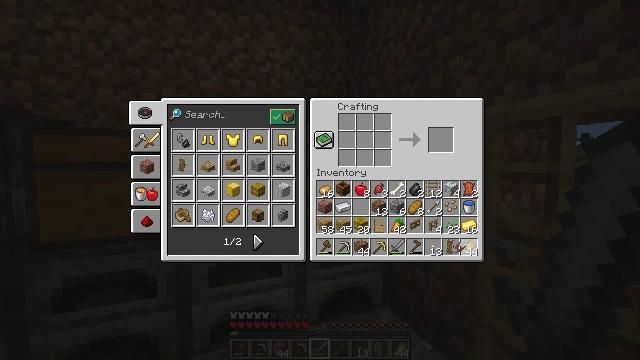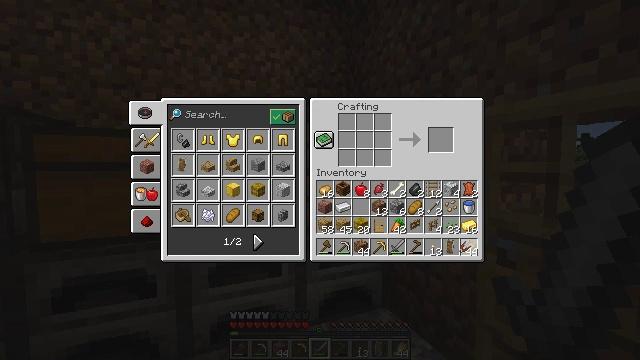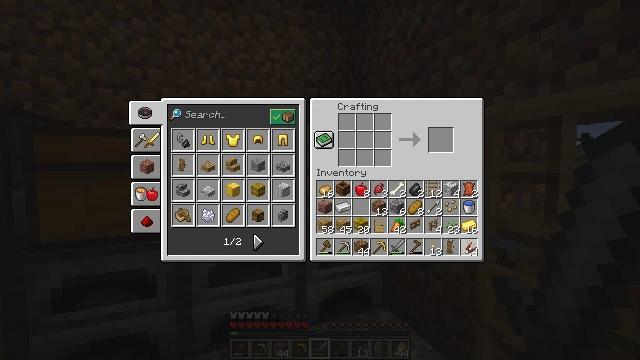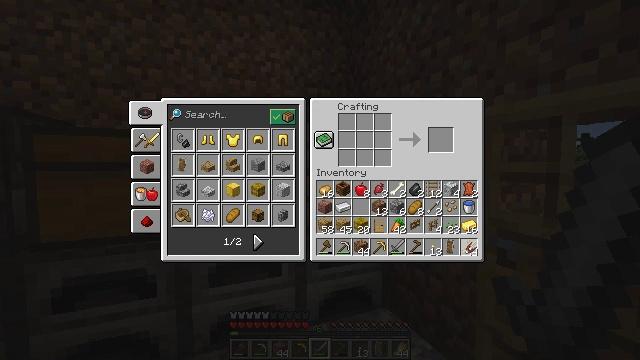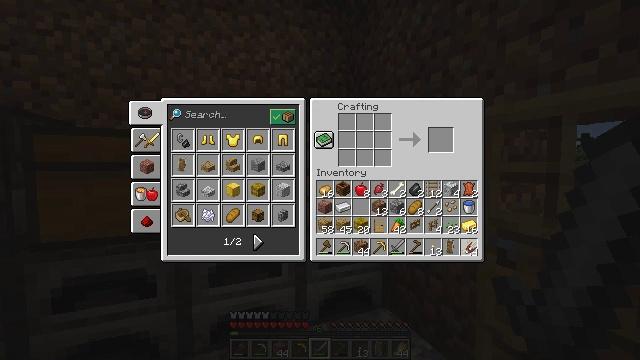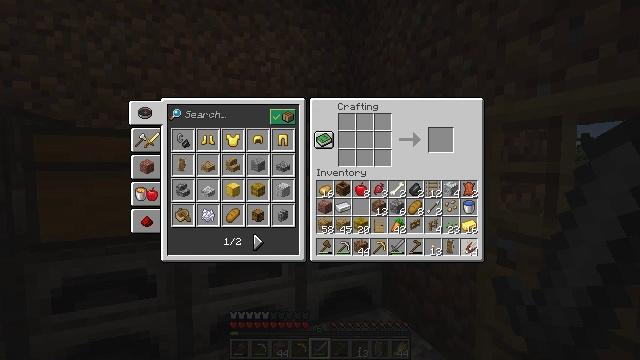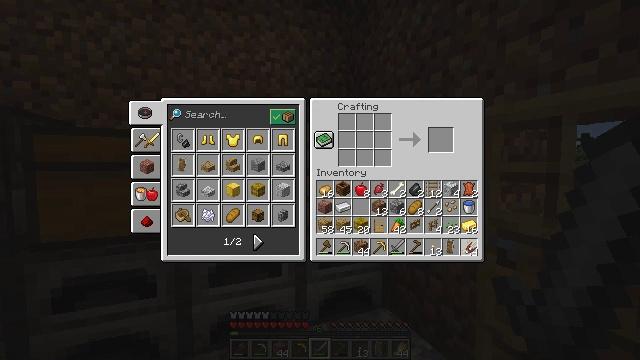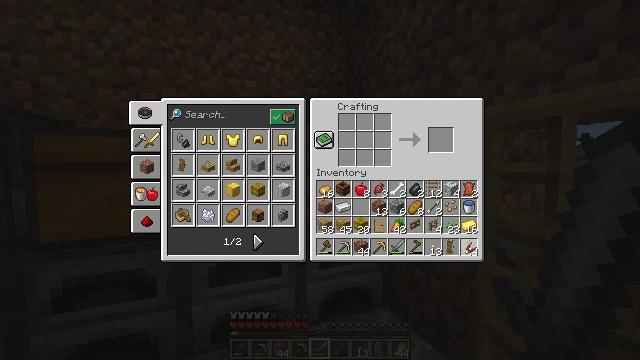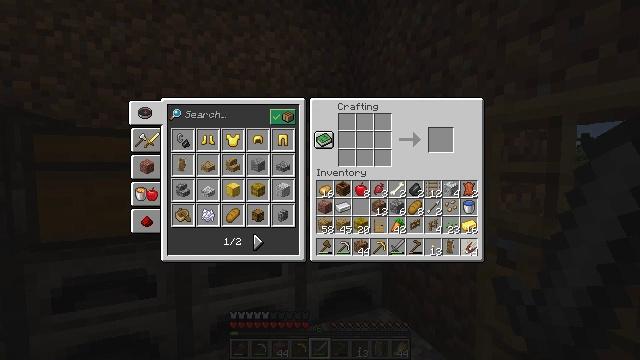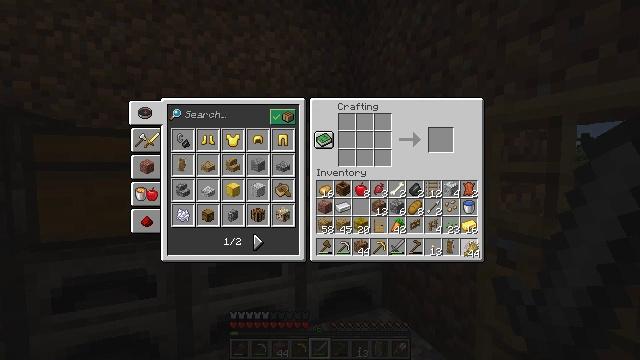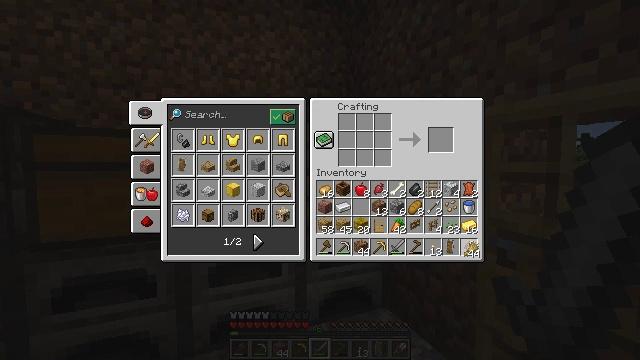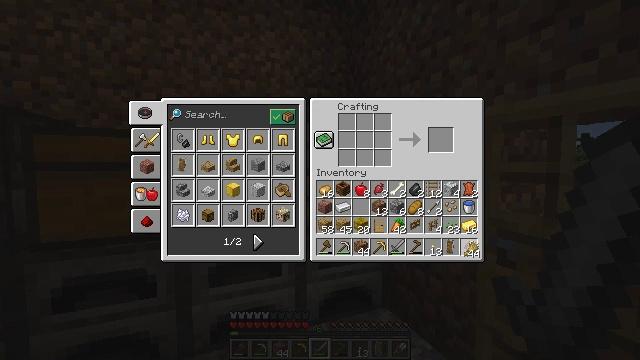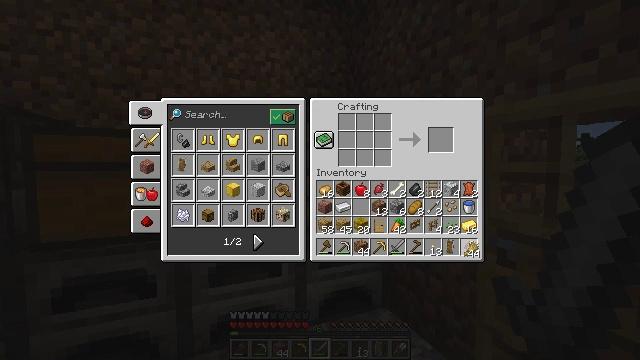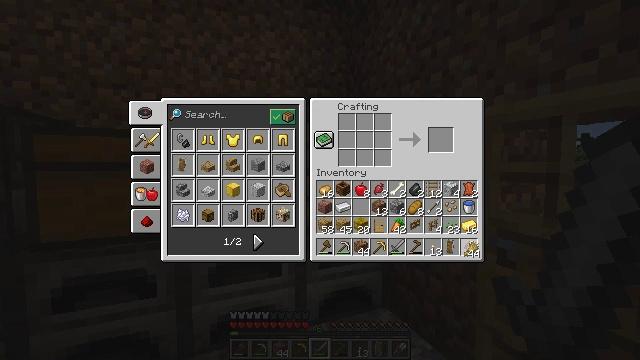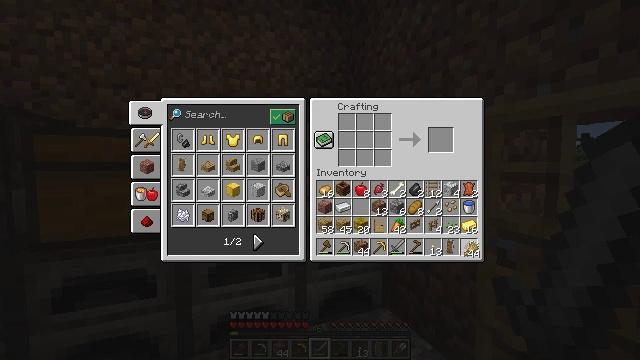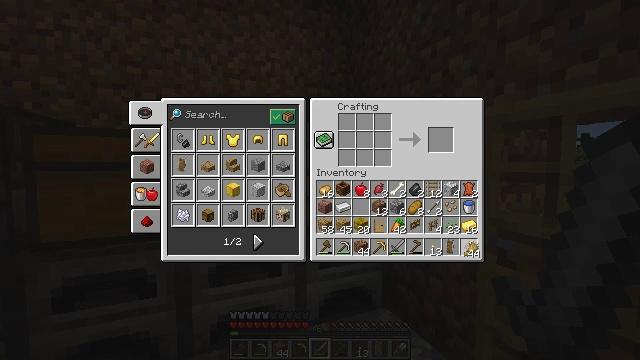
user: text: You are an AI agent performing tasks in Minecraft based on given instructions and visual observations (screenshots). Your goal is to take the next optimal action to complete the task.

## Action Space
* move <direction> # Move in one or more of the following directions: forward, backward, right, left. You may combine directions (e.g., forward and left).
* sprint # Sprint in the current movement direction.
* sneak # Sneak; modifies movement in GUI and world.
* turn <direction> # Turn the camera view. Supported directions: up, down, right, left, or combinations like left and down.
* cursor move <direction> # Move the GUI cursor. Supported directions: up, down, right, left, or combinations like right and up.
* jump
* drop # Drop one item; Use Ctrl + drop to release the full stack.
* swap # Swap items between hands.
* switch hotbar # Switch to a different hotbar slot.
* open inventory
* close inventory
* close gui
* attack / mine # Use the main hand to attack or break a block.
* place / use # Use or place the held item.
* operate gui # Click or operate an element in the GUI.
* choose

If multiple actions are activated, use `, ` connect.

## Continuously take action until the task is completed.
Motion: motion action
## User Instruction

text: Attack the ground to gather dirt.
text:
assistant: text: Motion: no_op
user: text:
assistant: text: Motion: no_op
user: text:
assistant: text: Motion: no_op
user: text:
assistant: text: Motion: no_op
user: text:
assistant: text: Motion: no_op
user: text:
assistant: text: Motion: attack / mine
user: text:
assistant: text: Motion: attack / mine
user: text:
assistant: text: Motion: attack / mine
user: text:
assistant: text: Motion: no_op
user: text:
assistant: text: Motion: no_op
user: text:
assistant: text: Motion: no_op
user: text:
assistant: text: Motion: no_op
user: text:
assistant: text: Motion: no_op
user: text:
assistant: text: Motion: no_op
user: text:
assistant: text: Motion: no_op
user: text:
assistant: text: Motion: no_op
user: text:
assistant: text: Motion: no_op
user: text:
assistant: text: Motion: no_op
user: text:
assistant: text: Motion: no_op
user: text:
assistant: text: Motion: turn left
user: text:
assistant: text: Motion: no_op
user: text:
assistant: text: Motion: no_op
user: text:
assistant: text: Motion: no_op
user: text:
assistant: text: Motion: no_op
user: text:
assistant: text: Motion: no_op
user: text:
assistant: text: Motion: no_op
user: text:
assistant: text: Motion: no_op
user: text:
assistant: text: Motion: no_op
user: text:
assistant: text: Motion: no_op
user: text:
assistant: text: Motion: no_op